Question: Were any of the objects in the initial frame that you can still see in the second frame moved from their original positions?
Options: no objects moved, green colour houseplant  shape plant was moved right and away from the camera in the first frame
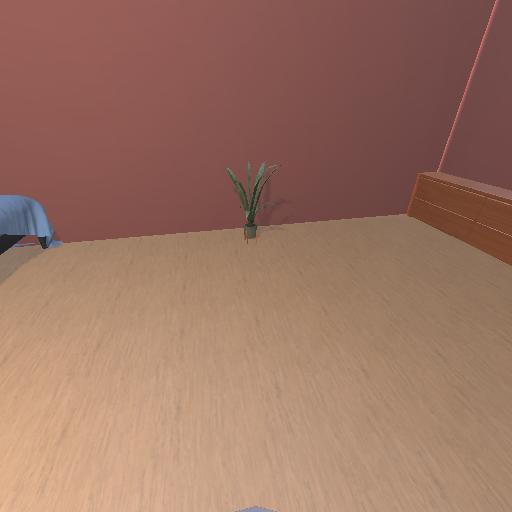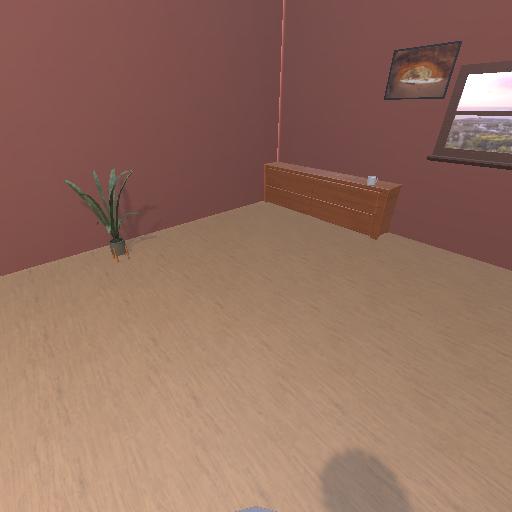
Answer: no objects moved